Question: hI am having some trouble with this asp.net template. I tried 'Text-decoration: none' but it didn't work.
'''
<telerik:RadListView ID="NewsList" ItemPlaceholderID="ItemsContainer" runat="server" EnableEmbeddedSkins="false" EnableEmbeddedBaseStylesheet="false">
<LayoutTemplate>
<ul>
<asp:PlaceHolder ID="ItemsContainer" runat="server" />
</ul>
</LayoutTemplate>
<ItemTemplate>
<li style="list-style-type:none;" data-sf-provider='<%# Eval("Provider.Name")%>' data-sf-id='<%# Eval("Id")%>' data-sf-type="Telerik.Sitefinity.News.Model.NewsItem">
<h2 style="font: 13px Verdana; color:black; text-decoration:none;">
<sf:DetailsViewHyperLink TextDataField="Title" ToolTipDataField="Description" data-sf-field="Title" data-sf-ftype="ShortText" runat="server" />
</h2>
<span style="font:8px Verdana" >
<sf:FieldListView ID="summary" runat="server" Text="{0}" Properties="Summary" WrapperTagName="div" EditableFieldType="ShortText"/>
</span>
</li>
</ItemTemplate>
</telerik:RadListView>
<sf:Pager id="pager" runat="server"></sf:Pager>
'''
Both the color of the link, and the Underline are still staying. how can i change that?
this is the result:

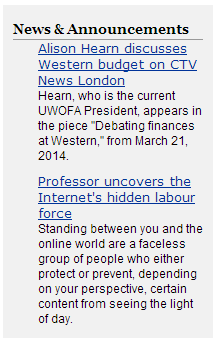
Answer: Give your H2 a class name. lets say "link_holder". then in your CSS try something like
'''
h2.link_holder a
{
text-decoration:none;
}
'''
Also, can you give the sf:DetailsViewHyperLink a CssClass?